Aerial crown-view tile of a tropical tree (Barro Colorado Island, Panama), acquired 20250217:
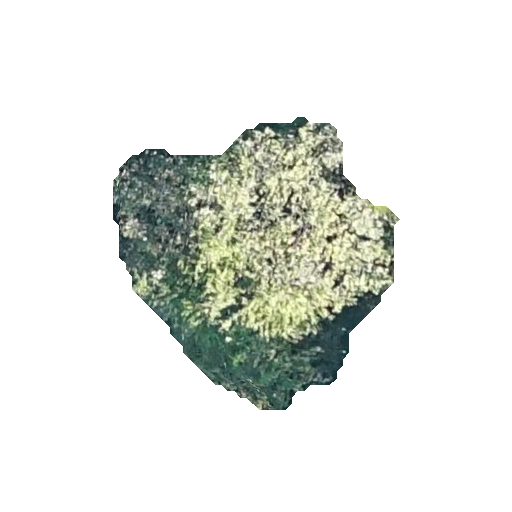
Species: Apeiba membranacea
GBIF accepted scientific name: Apeiba membranacea
Crown area: 82.221 m²